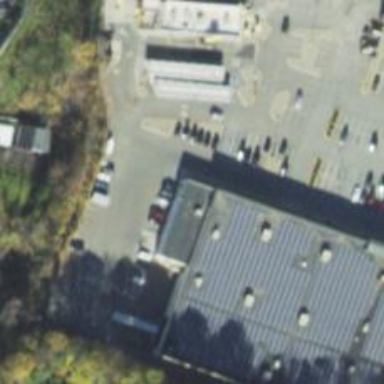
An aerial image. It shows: Car rental facility.